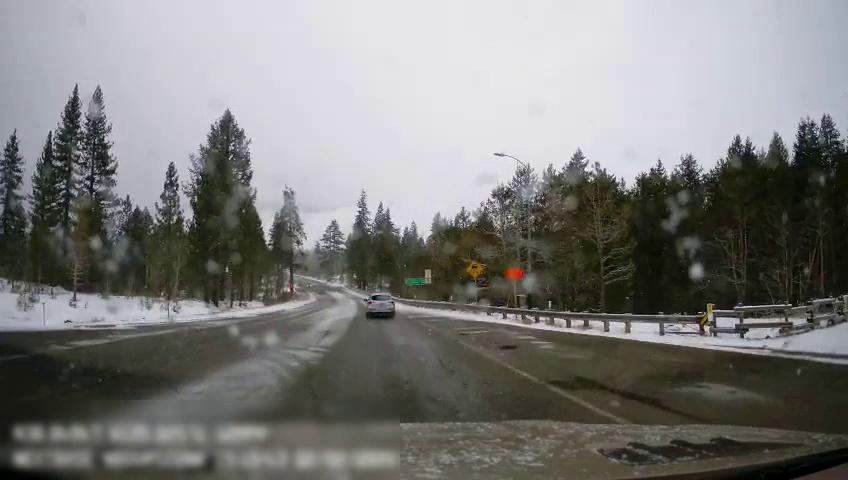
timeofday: Day
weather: Snowy
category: Drivable Space
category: Vehicles | SUV
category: Lanes | Alternate Lane
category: Traffic | Signs
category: Traffic | Signs
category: Traffic | Signs
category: Traffic | Signs